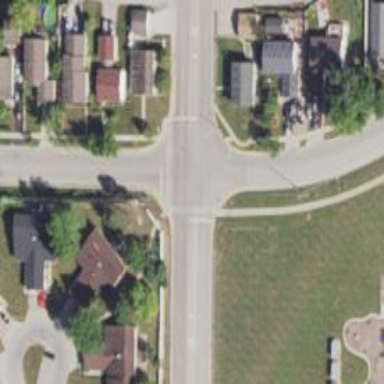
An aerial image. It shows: Road with stop sign.